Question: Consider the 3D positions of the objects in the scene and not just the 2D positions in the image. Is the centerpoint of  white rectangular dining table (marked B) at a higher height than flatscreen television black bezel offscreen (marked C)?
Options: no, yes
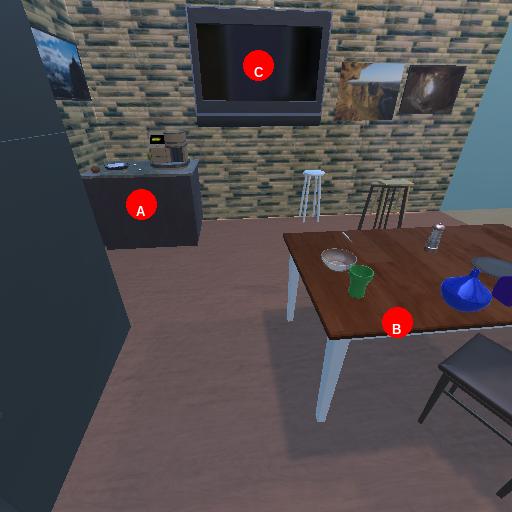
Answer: no